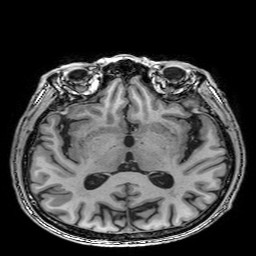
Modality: T1w
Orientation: coronal
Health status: healthy
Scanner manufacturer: philips
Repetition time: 0.007638 s
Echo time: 0.00351 s